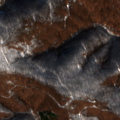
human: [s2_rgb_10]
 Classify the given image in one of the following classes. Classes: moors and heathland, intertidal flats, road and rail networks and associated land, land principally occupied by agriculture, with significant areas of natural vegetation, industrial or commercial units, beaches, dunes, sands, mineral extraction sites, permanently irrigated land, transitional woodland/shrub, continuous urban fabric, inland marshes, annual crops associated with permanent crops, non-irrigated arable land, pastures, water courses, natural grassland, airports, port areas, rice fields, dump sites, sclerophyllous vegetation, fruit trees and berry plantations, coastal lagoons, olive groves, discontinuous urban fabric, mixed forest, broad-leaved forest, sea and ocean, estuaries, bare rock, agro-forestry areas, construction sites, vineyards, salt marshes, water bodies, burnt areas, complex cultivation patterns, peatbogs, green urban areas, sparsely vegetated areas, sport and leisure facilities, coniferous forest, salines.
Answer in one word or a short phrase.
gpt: broad-leaved forest